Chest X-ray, PA view. Patient: 69 years old, sex M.
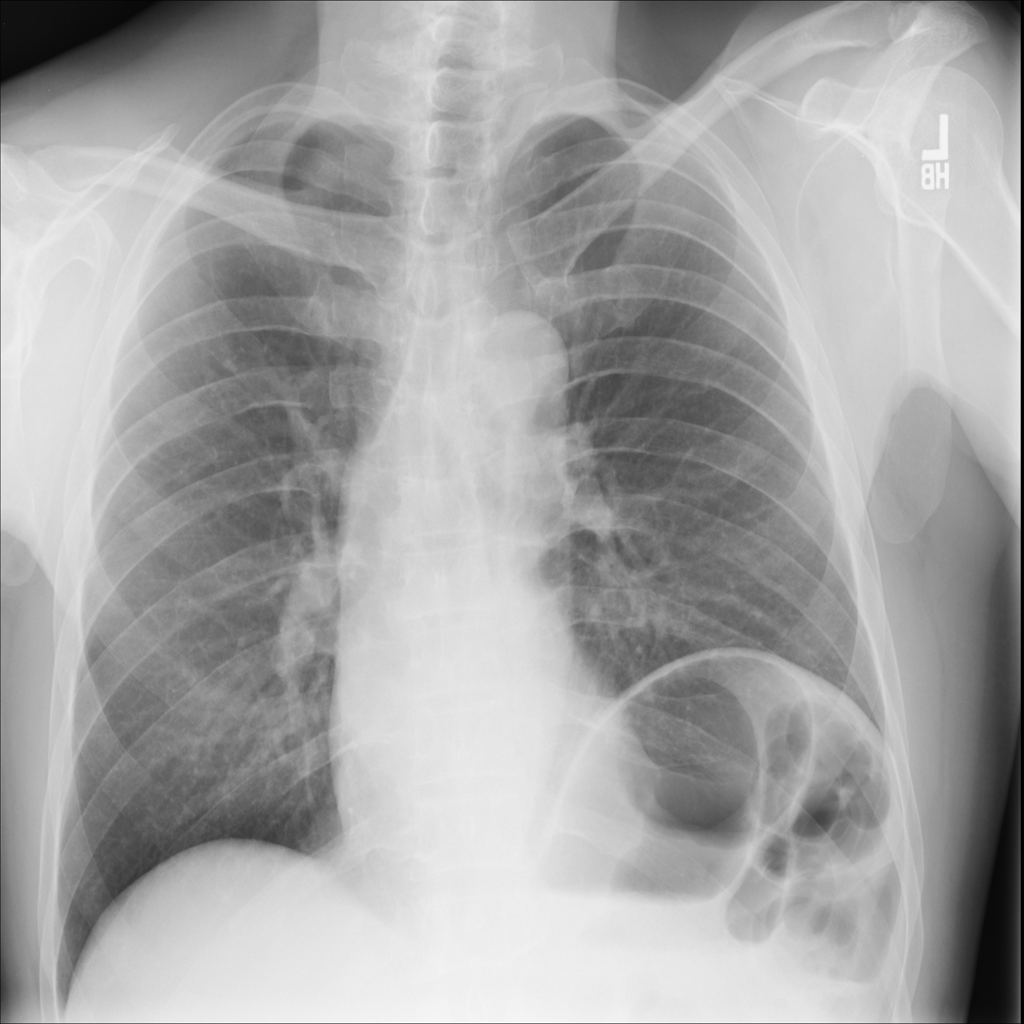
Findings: No Finding